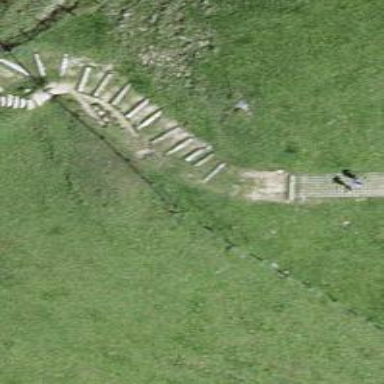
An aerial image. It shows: Road with steps.